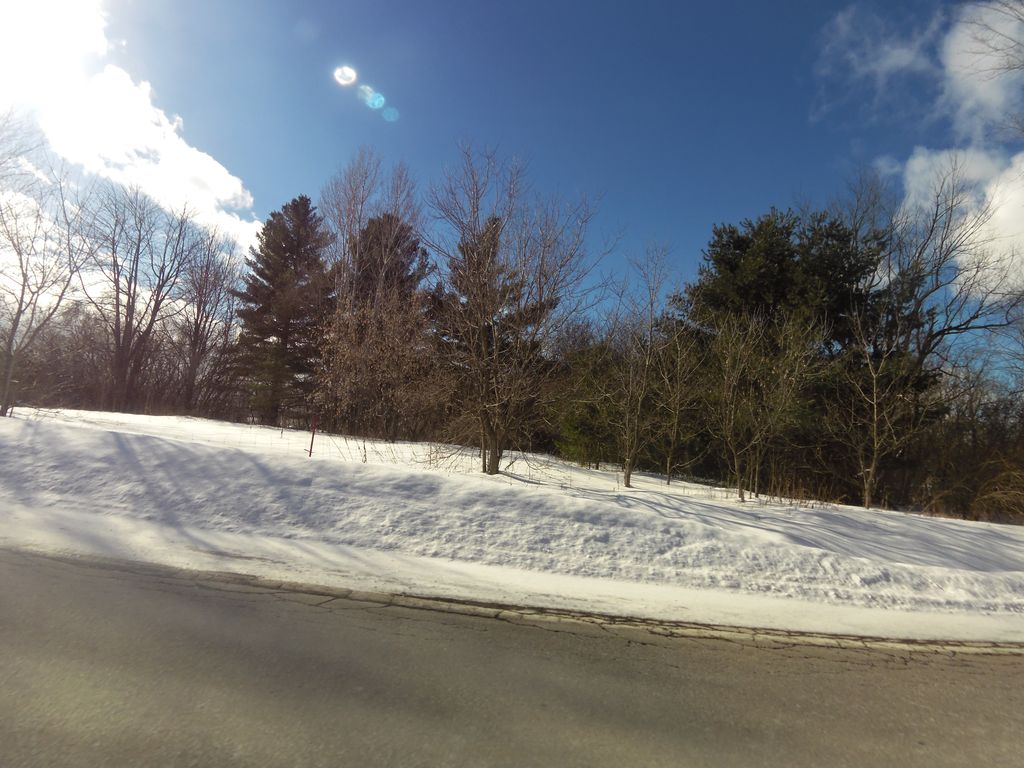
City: ottawa-gatineau